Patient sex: M
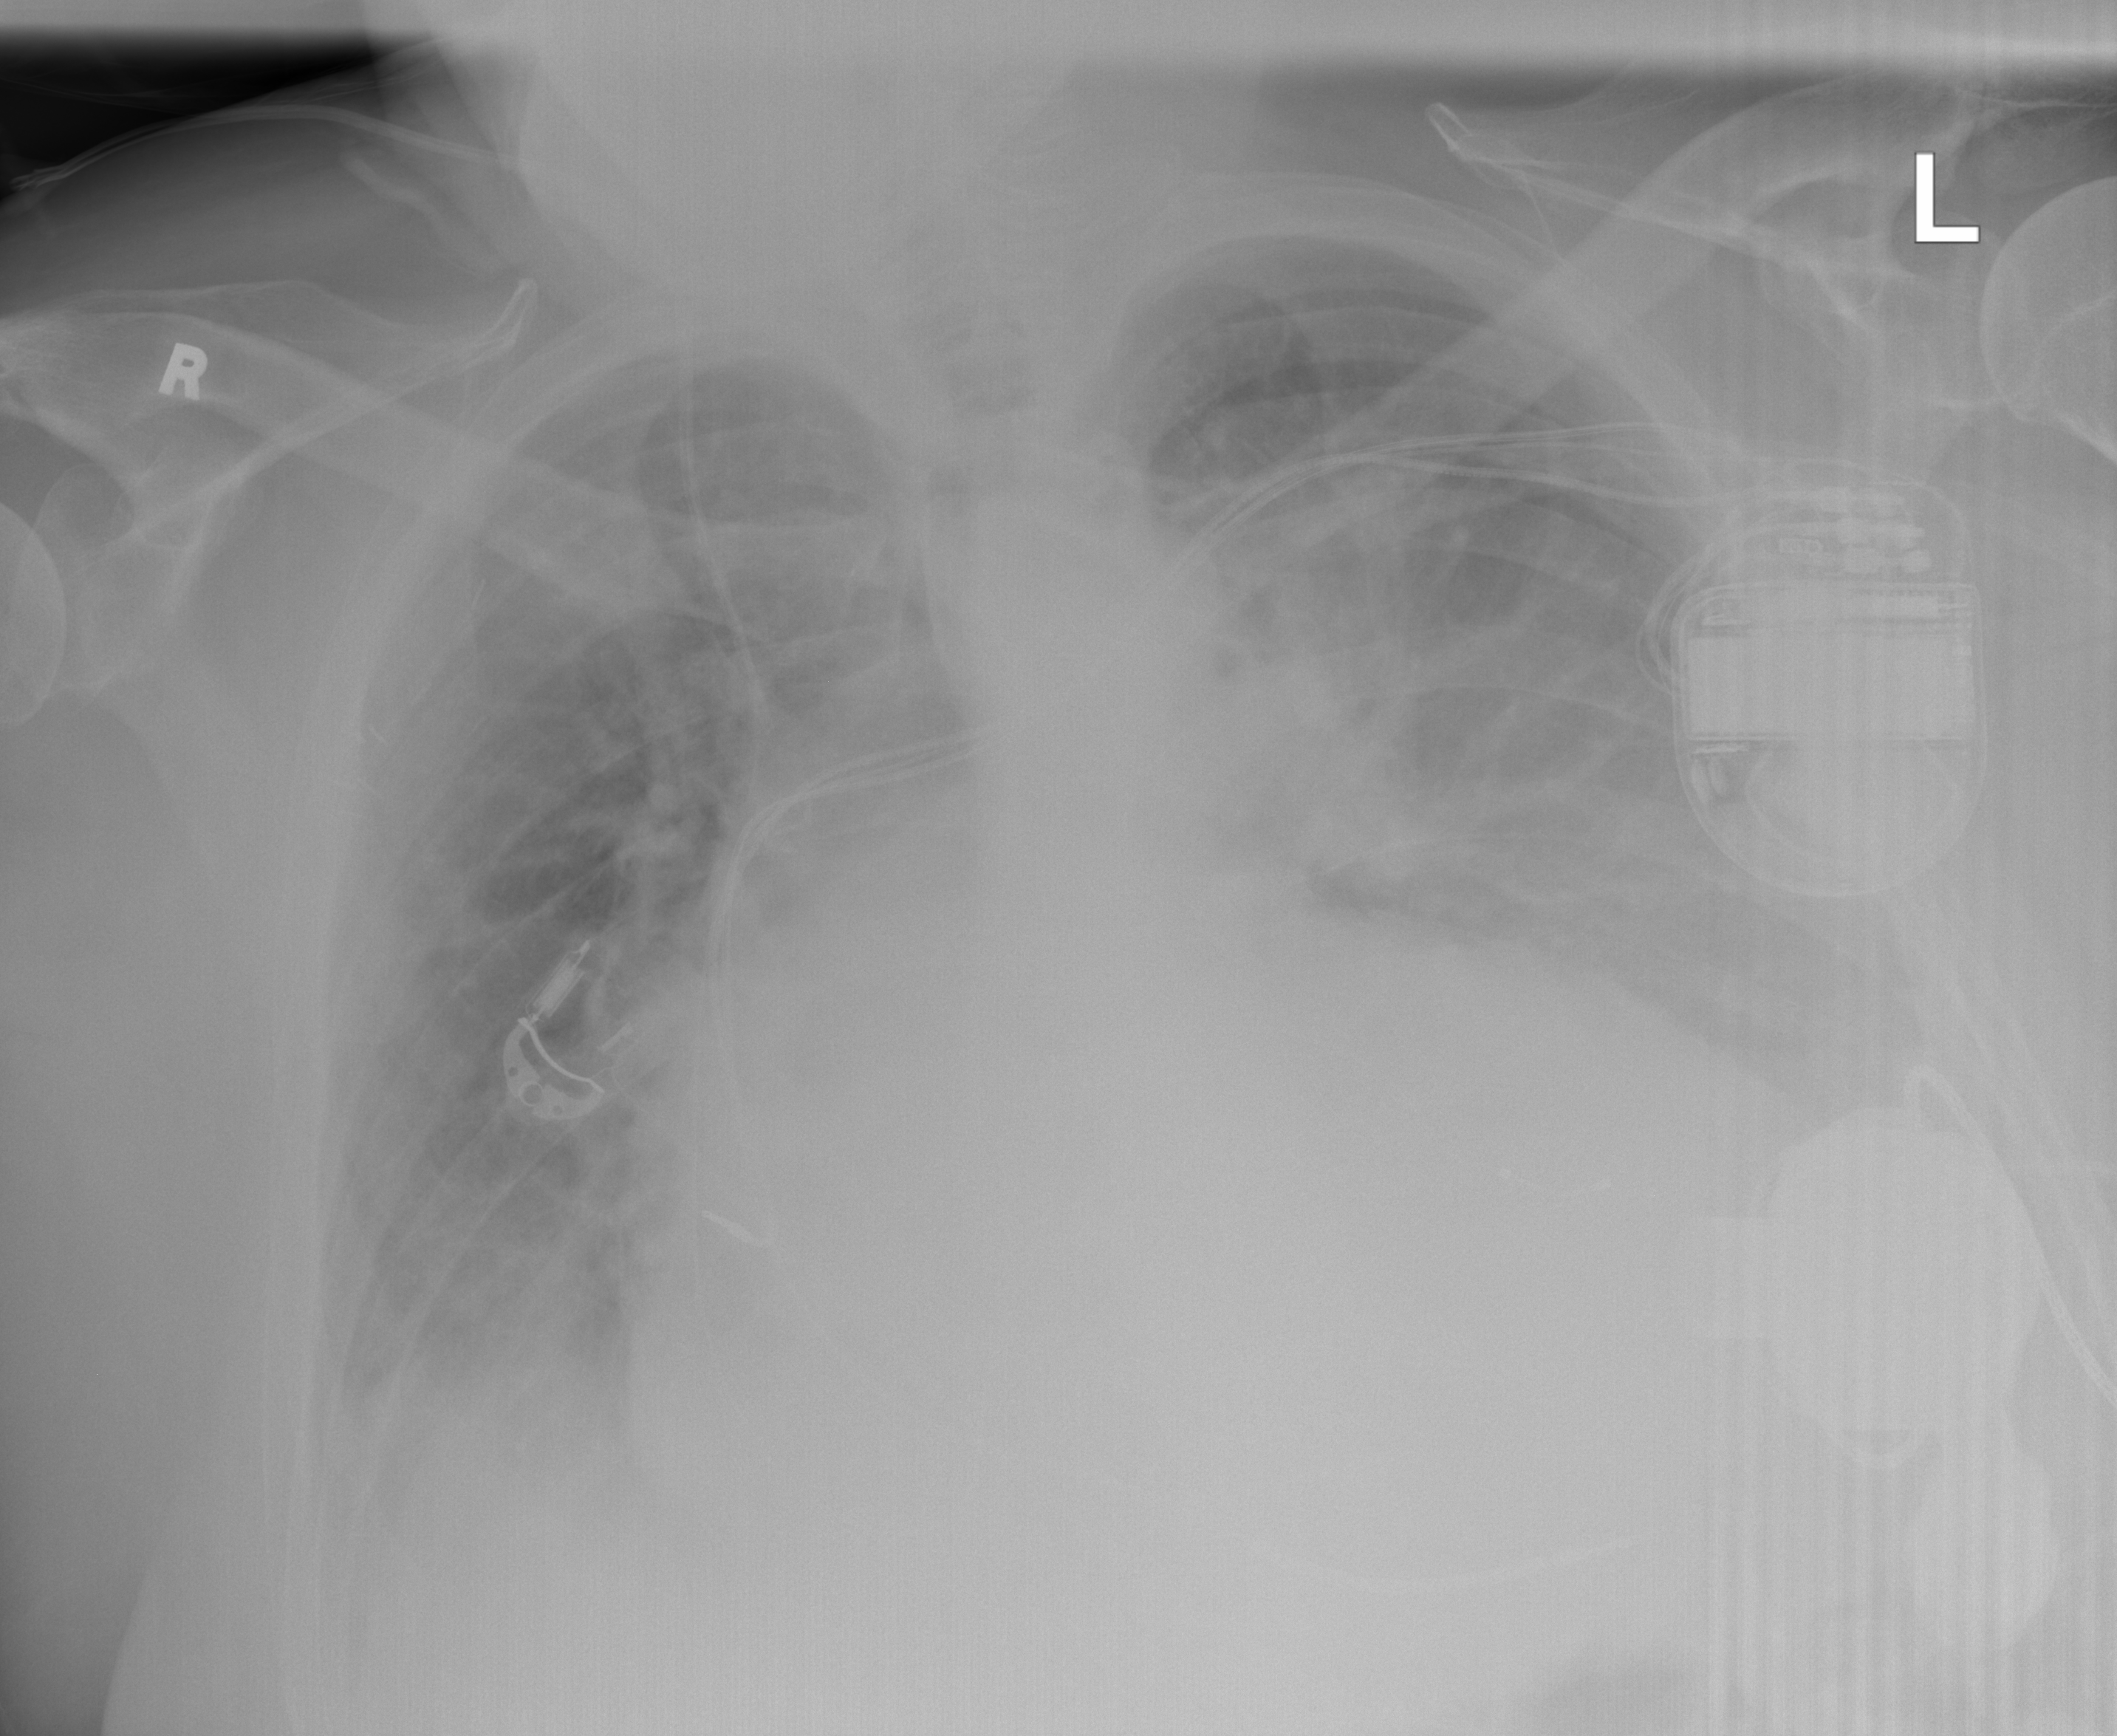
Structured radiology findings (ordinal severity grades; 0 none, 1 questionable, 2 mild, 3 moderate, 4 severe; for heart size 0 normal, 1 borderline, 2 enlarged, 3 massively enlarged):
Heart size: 3
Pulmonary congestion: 3
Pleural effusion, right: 2
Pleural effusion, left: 2
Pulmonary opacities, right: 2
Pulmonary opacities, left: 2
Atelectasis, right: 2
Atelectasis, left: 2